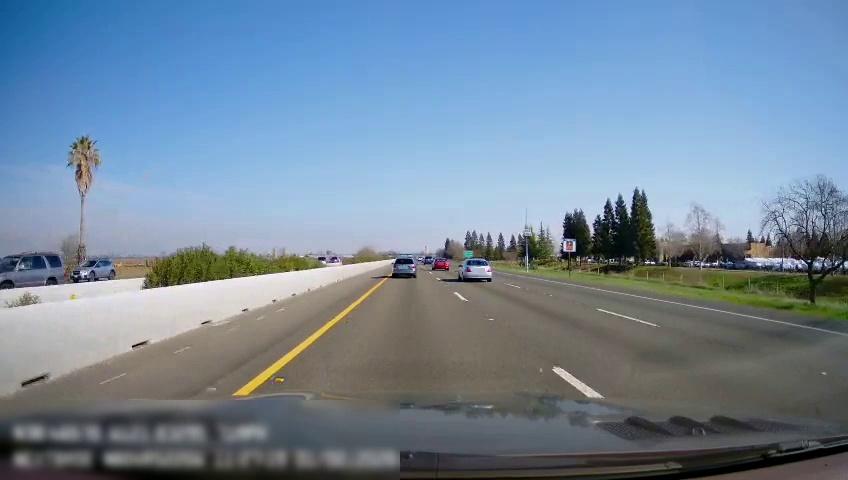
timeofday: Day
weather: Sunny
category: Drivable Space
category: Vehicles | SUV
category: Vehicles | SUV
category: Vehicles | Car
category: Vehicles | Car
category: Vehicles | SUV
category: Vehicles | Car
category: Vehicles | Car
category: Vehicles | SUV
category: Lanes | Current Lane
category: Lanes | Current Lane
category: Lanes | Alternate Lane
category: Lanes | Alternate Lane
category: Traffic | Signs